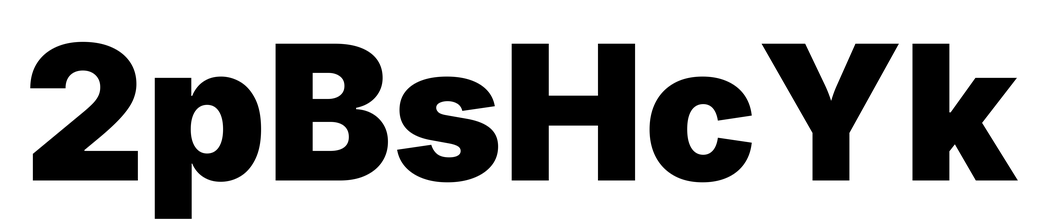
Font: Inter_Black